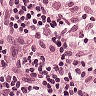
Metastatic tissue present: no